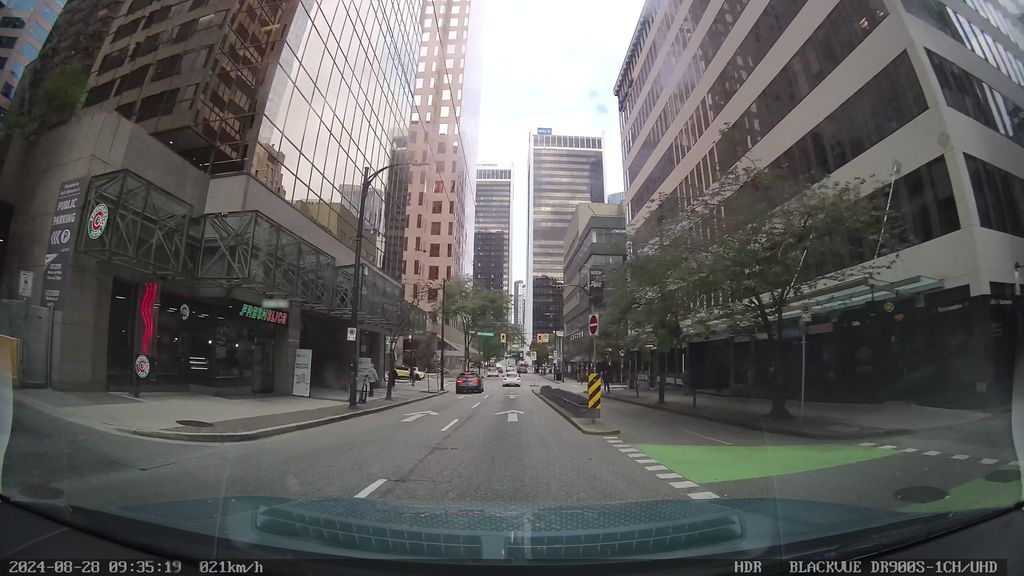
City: vancouver